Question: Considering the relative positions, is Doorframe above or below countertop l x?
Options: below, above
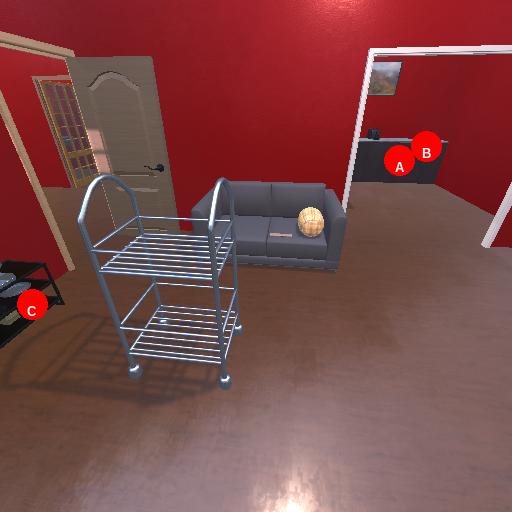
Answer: below